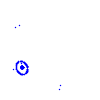
Particle: proton